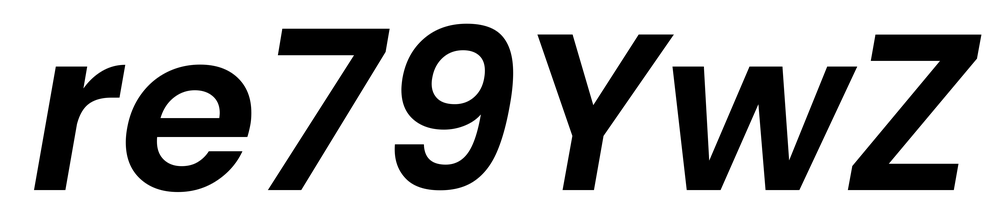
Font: Poppins-SemiBoldItalic